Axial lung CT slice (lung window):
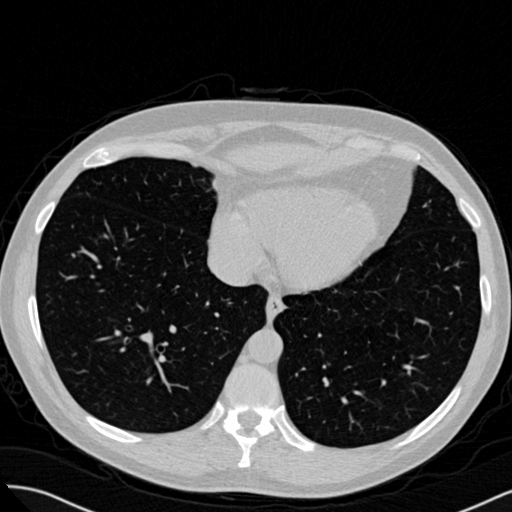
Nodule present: no